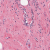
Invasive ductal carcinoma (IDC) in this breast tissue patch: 1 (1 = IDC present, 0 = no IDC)